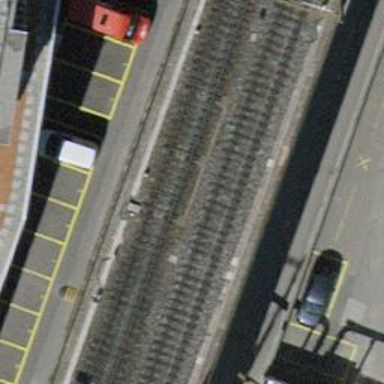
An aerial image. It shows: Railway switch.